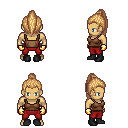
a pixel art fantasy rpg character, male body template, human, tanned skin, brown pirate shirt, red pants, light blonde long topknot hairstyle, gold gloves, black shoes, four views (front, back, left, right), 2x2 character sprite sheet, small pixel art, hard edges, no anti-aliasing